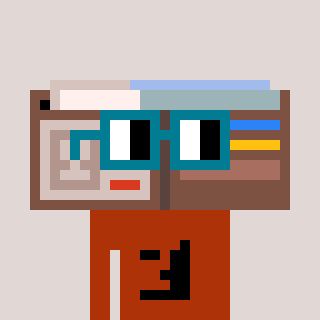
a pixel art character with square dark green glasses, a wallet-shaped head and a hotbrown-colored body on a warm background